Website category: sports
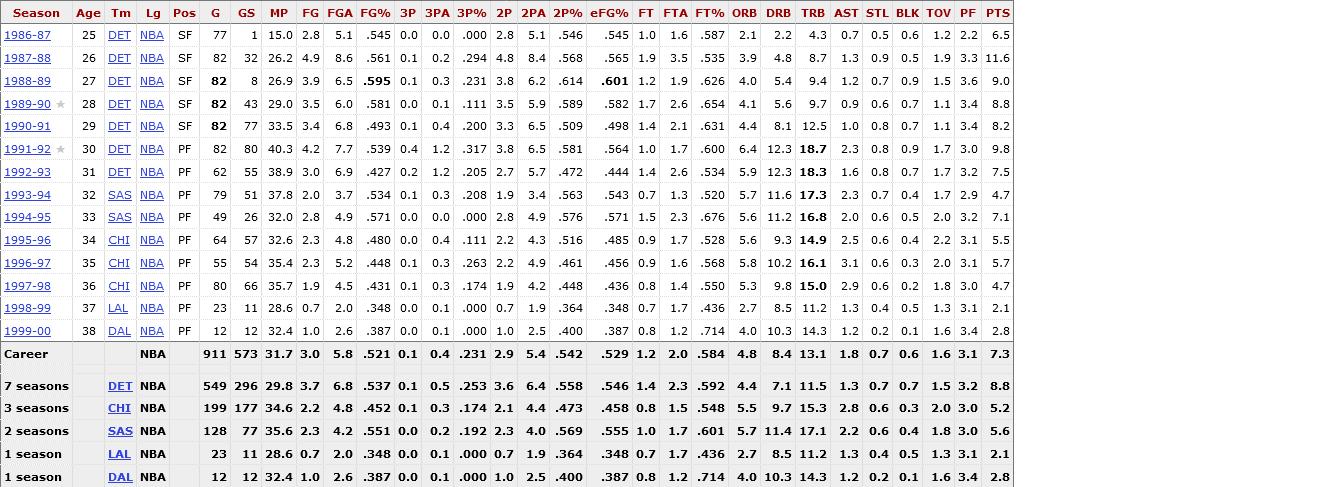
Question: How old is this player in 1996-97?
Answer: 35

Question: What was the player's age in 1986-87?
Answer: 25

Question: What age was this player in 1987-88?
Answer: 26

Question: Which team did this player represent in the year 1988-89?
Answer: DET

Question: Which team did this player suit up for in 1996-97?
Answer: CHI

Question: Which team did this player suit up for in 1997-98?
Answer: CHI

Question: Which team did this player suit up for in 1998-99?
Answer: LAL

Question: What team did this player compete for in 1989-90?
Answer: DET

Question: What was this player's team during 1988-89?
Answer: DET

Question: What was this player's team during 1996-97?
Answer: CHI

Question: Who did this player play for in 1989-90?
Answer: DET

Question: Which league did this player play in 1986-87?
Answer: NBA

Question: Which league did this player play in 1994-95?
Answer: NBA

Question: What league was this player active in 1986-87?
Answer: NBA

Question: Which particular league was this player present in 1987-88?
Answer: NBA

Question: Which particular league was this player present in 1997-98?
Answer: NBA

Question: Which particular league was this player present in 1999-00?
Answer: NBA

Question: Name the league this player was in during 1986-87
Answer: NBA

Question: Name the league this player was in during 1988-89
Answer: NBA

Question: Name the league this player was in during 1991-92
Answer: NBA

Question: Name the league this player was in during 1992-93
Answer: NBA

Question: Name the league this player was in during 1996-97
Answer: NBA

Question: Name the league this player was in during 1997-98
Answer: NBA

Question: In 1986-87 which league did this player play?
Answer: NBA

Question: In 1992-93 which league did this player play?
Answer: NBA

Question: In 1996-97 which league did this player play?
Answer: NBA

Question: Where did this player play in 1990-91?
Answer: NBA

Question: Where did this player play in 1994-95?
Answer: NBA

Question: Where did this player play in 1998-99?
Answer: NBA

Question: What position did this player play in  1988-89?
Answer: SF

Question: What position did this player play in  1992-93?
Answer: PF

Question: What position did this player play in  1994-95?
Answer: PF

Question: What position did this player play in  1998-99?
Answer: PF

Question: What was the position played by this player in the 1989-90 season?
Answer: SF

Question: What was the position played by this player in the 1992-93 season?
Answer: PF

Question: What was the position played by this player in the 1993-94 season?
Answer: PF

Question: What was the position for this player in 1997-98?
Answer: PF

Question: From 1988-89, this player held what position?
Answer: SF

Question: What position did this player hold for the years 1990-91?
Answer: SF

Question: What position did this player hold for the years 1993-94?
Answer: PF

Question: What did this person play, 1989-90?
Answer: SF

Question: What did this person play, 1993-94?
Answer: PF

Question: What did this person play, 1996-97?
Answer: PF

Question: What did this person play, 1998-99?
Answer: PF

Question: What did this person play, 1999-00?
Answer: PF

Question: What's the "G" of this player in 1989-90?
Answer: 82

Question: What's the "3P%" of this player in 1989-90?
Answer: .111

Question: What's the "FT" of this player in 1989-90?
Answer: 1.7

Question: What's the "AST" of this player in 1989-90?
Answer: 0.9

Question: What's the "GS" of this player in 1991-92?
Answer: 80

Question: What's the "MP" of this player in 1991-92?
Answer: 40.3

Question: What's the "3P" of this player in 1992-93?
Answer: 0.2

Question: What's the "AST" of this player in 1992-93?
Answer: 1.6

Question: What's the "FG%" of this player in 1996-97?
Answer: .448

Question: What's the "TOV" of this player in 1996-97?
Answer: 2.0

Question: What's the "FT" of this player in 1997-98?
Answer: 0.8

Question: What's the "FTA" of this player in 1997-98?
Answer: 1.4

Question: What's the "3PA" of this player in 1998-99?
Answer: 0.1

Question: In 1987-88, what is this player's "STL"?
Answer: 0.9

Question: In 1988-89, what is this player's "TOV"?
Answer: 1.5

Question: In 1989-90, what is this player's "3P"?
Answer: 0.0

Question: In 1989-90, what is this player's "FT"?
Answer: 1.7

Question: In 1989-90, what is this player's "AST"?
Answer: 0.9

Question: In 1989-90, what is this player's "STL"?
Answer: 0.6